高一 · 计数
如图是根据某中学为地震灾区捐款的情况而制作的统计图, 已知该校共有学生 3000 人, 由统计图可得该校共捐款元

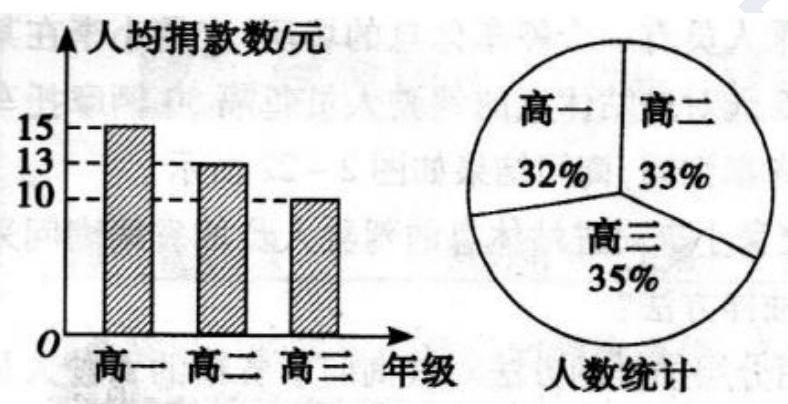
答案: 37770
解析: 由扇形统计图可知, 该中学高一、高二、高三分别有学生 960 人、 990 人、 1050 人, 由条形统计图知, 该中学高一、高二、高三人均捐款分别为 15 元、 13 元、 10
元，所以共捐款 $15 \times 960+13 \times 990+10 \times 1050=37770 （$ 元）.故答案为:37770